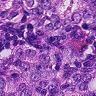
Metastatic tissue present: yes